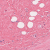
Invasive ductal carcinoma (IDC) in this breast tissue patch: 0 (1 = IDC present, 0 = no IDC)